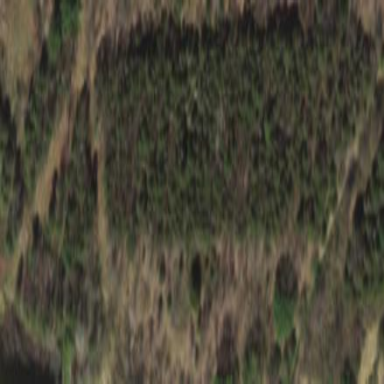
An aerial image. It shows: Evergreen woodland with needle-leaved trees.